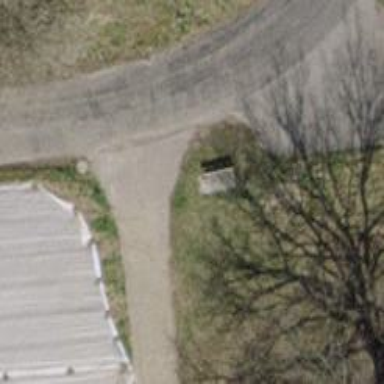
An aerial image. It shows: Bench for seating.